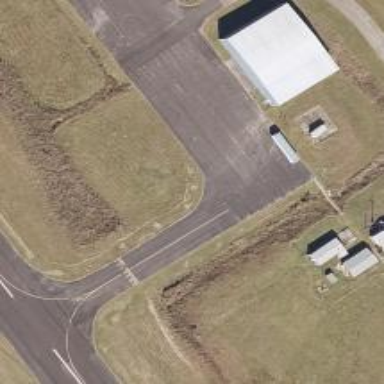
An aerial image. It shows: Image of taxiway at airport.